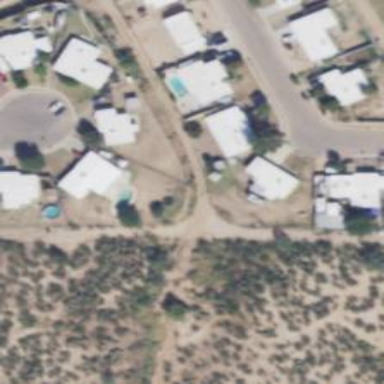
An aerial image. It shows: Alley classified as service road.